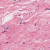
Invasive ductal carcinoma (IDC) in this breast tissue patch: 0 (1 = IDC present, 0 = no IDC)